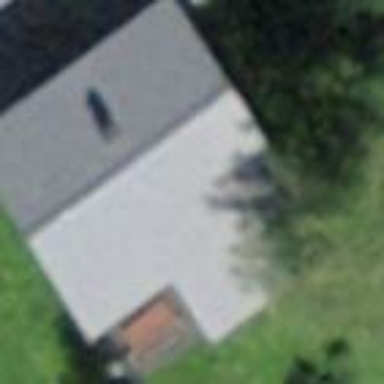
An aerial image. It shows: Detached building.